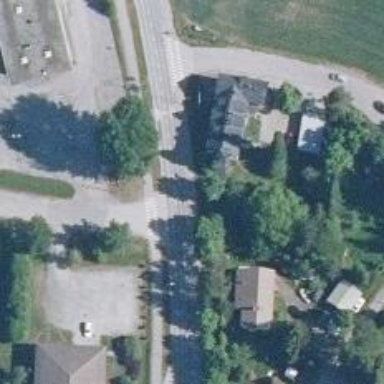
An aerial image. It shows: Asphalt cycleway with zebra crossing.